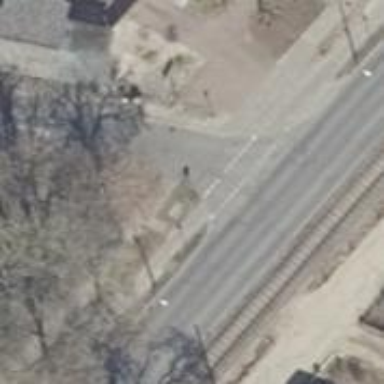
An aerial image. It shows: Uncontrolled road crossing.